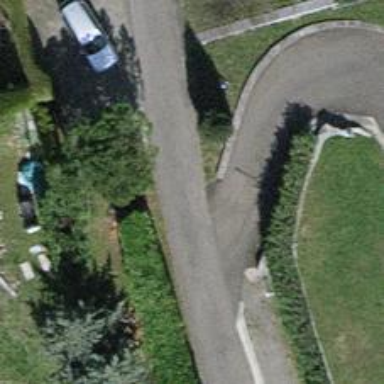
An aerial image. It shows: Residential road with asphalt surface and no sidewalks.